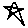
Label: star